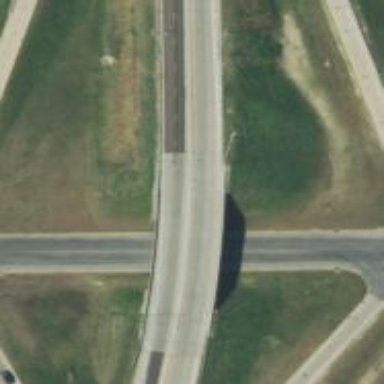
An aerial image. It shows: Primary highway expressway that includes bridge.